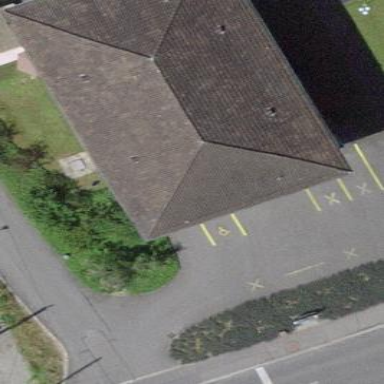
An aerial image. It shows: Street-side parking area.